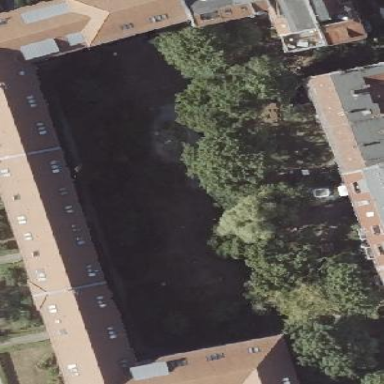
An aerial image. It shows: Apartment building with hipped roof.